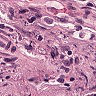
Metastatic tissue present: yes